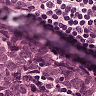
Metastatic tissue present: yes